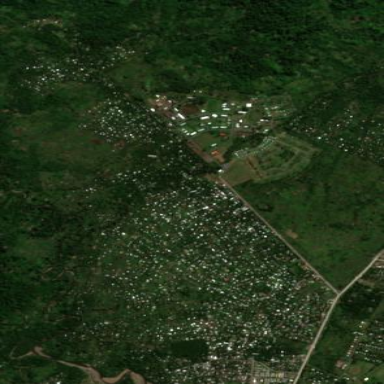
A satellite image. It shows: Irregular settlement in residential area.